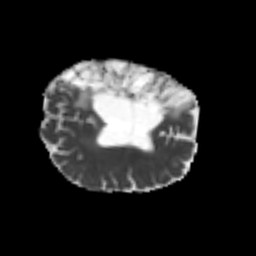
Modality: MD
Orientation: axial
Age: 48
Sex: male
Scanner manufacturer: siemens
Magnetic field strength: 3 T
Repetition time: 4.999 s
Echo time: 0.07946 s